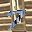
Label: 7